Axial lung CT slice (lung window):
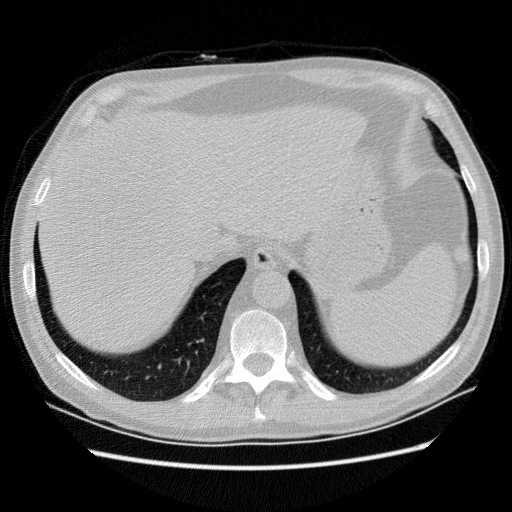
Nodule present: no